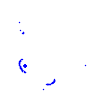
Particle: proton